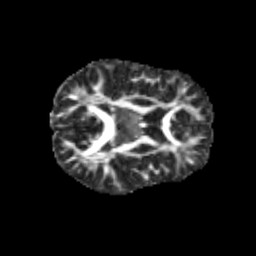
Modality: FA
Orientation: axial
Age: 12
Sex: female
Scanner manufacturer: siemens
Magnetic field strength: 3 T
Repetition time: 3.8 s
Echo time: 0.07 s